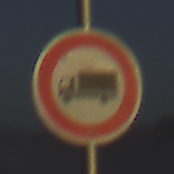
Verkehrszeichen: VerbotFuerKraftfahrzeugeUeberDreiKommaFuenfTonnen
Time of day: SunriseSunset
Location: Outdoor (Nature)
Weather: Clear
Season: NotSpecified
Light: Natural